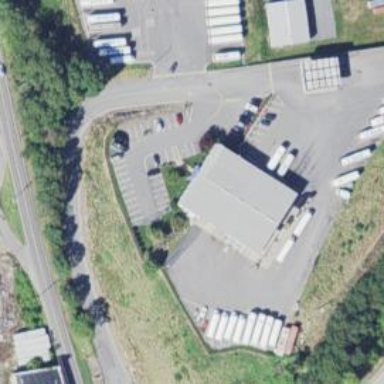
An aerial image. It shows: Commercial building.